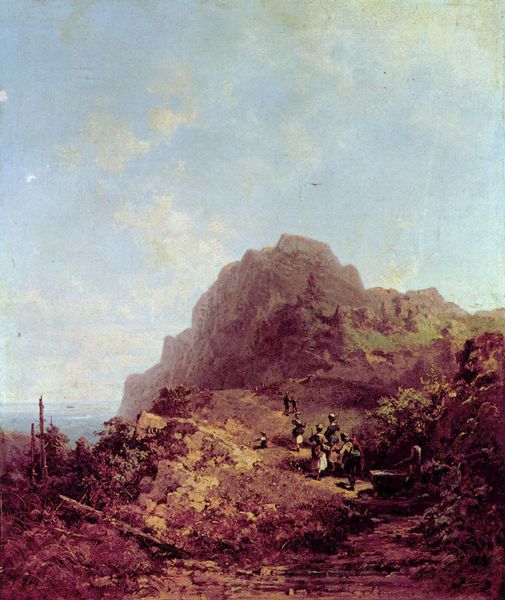
Titel: Bergwanderung (Ausflug zum Herzogsstand)
Künstler: Carl Spitzweg
Standort: Praha
Institution: Národní galerie v Praze
Schlagwörter: baum, berg, blau, felsen, fuß, gemälde, gruppe, himmel, mann, meer, schatten, vogel, wasser, weiß, wolken, baumstämme, bäume, fluss, frauen, grün, landschaft, menschen, ocker, sand, see, äste, ausschnitt, braun, frau, grau, holz, hut, kleid, licht, männer, schwarz, gras, rot, weg, wolke, beige, gesellschaft, malerei, bild, ast, baumstamm, einsamkeit, erde, feld, ferne, horizont, hügel, natur, stamm, weite, büsche, gebüsch, gehen, pfad, sonne, familie, kind, pflanzen, wald, anhöhe, brunnen, kinder, küste, sommer, italien, berge, fels, gebirge, gipfel, nebel, violett, klein, vegetation, steil, ausflug, rast, spazieren, arbeiter, friedrich, tannen, krieg, stämme, zerstörung, detail, hoch, unten, spitzweg, spaziergang, wandern, alpen, berggipfel, gross, stöcke, tanne, rodung, karg, wanderer, rotbraun, krieger, kitsch, reisende, umgefallen, baumstumpf, wanderung, aufstieg, baumgrenze, bräunlich, bergen, weinlese, tief, wander, golz, hochplateau, menchen, bergsteigen, cd friedrich, steil steinig, umgefallener, ffelsen, reisenden, ferngesicht, feldsen, uraub, reisemden